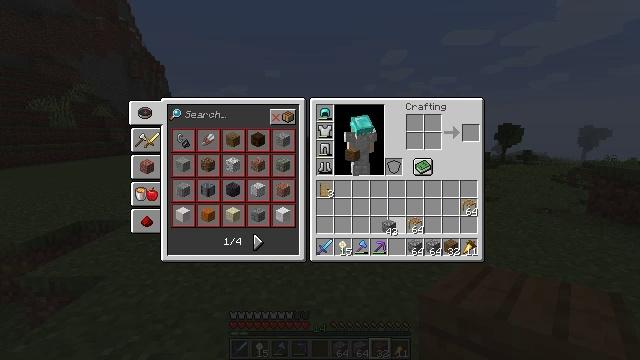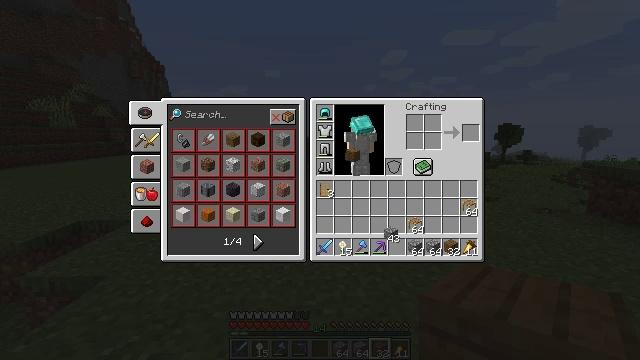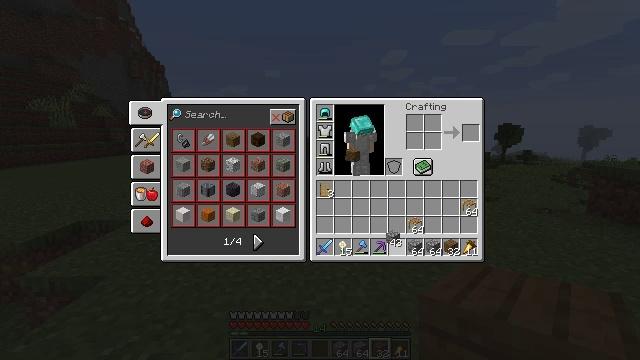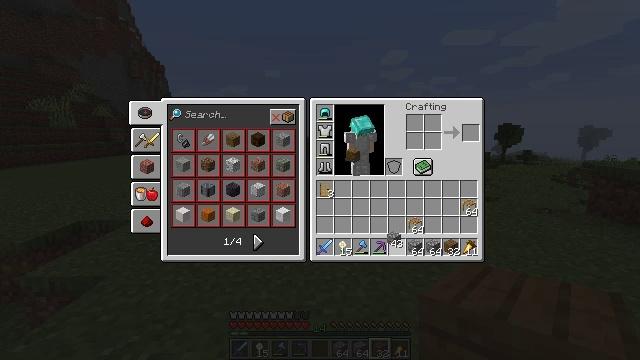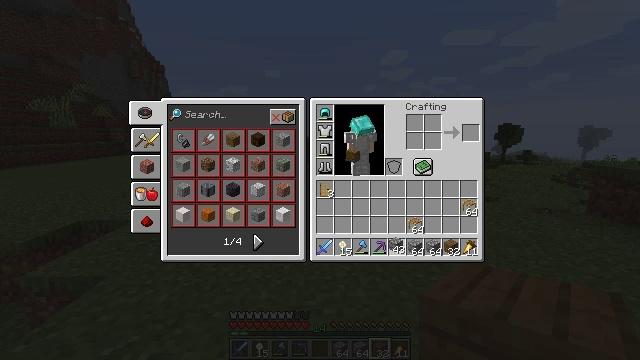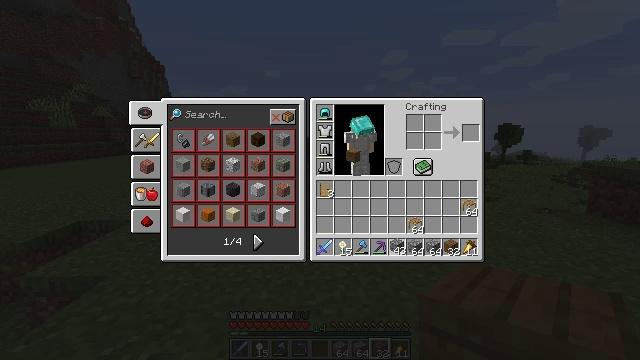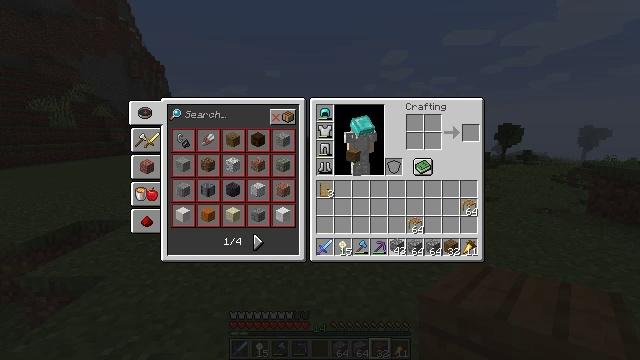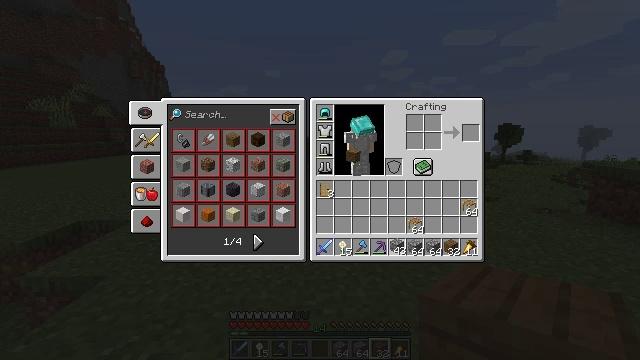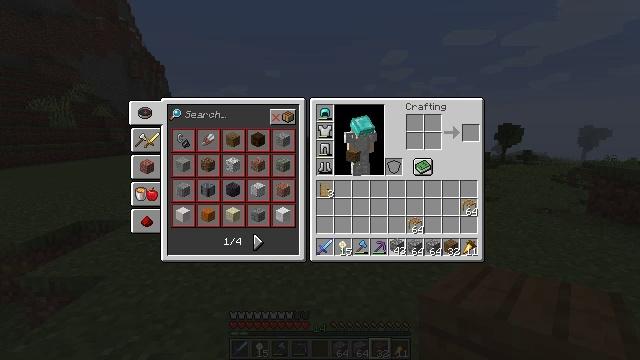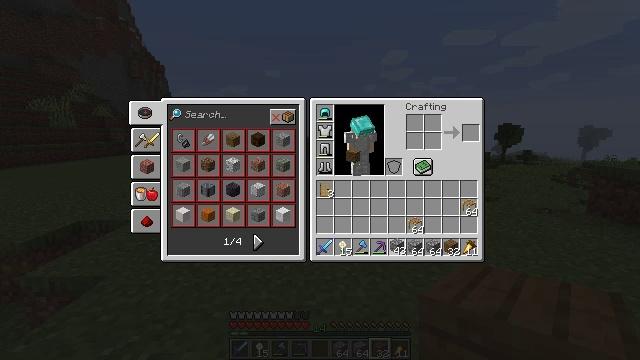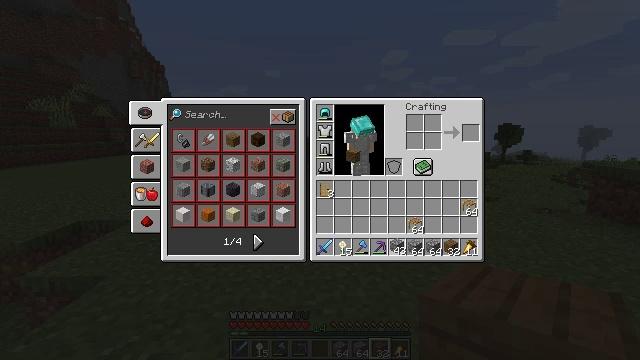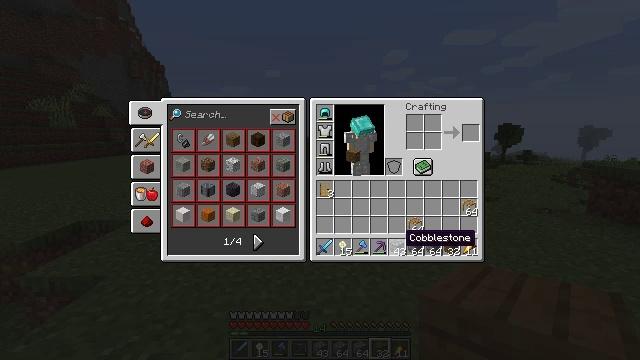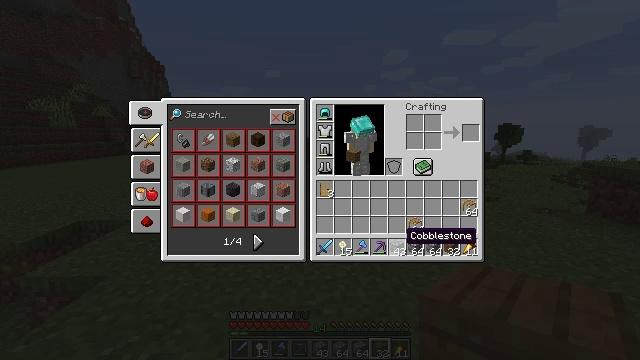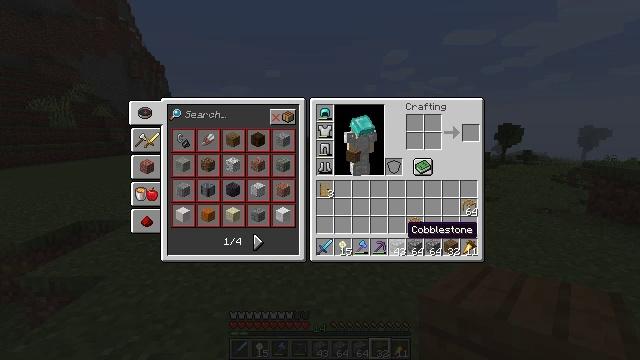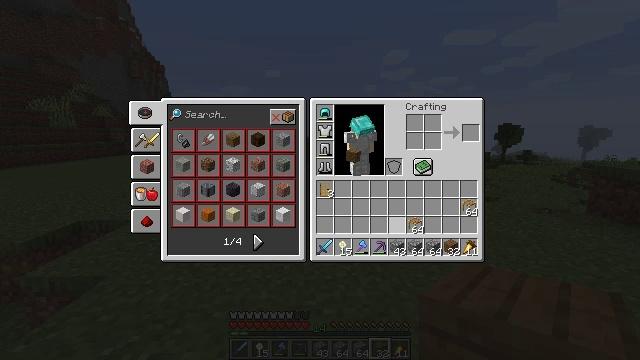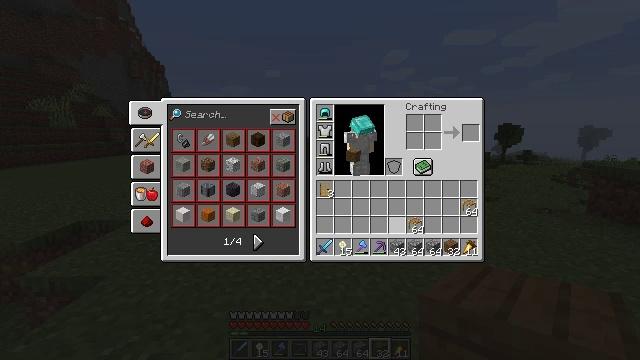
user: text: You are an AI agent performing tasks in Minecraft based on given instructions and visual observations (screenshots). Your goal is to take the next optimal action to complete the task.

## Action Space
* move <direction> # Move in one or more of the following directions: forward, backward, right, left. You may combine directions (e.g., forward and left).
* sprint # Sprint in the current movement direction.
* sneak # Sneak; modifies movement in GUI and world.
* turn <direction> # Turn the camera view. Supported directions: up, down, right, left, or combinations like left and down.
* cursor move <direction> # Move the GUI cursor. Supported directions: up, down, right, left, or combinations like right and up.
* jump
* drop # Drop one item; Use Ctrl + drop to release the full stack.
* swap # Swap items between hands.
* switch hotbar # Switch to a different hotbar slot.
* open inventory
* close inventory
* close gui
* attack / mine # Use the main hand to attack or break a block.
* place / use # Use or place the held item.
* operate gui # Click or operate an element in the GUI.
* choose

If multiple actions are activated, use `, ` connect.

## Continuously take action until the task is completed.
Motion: motion action
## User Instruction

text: Mine tall grass from the ground.
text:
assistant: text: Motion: turn down
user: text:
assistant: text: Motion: no_op
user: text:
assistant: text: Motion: no_op
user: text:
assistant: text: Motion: no_op
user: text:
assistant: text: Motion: no_op
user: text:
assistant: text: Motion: no_op
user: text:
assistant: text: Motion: no_op
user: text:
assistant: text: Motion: attack / mine
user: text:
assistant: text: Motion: attack / mine
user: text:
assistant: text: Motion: attack / mine
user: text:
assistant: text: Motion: no_op
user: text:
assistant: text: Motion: no_op
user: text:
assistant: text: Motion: no_op
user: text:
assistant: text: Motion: no_op
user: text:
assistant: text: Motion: no_op
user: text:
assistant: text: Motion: no_op
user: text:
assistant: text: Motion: no_op
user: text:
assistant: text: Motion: no_op
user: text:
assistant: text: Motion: no_op
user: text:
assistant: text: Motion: turn left
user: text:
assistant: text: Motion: turn down
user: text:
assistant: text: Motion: no_op
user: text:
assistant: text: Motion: turn left
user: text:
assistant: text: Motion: turn left
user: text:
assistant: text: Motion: no_op
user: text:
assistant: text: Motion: no_op
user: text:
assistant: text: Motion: no_op
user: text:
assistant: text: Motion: no_op
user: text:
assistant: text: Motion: no_op
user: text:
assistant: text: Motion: no_op